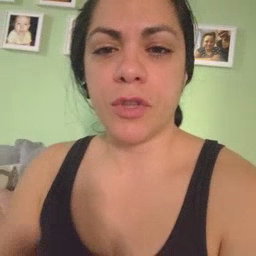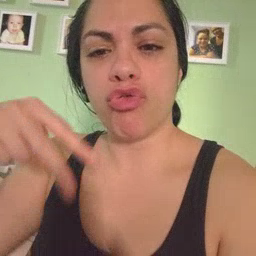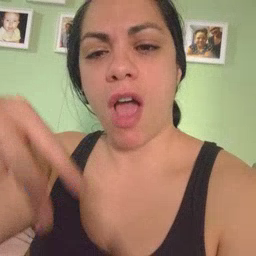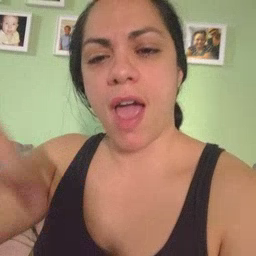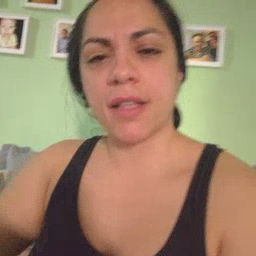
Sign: ride